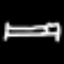
Label: bed